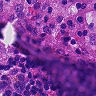
Metastatic tissue present: no